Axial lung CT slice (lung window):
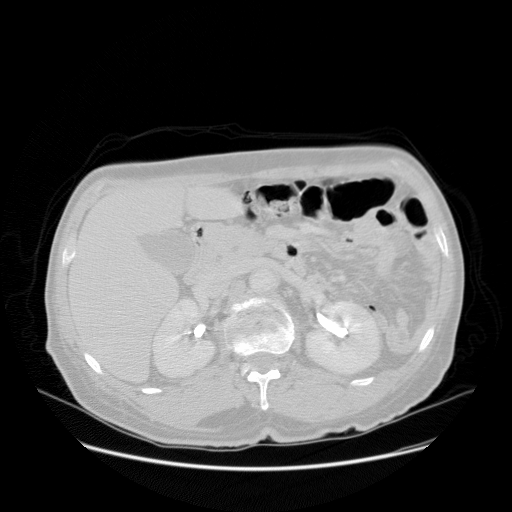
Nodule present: no